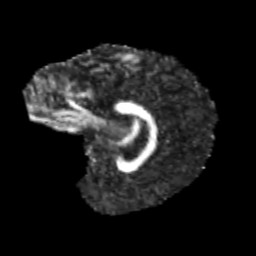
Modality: FA
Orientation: sagittal
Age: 12
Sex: female
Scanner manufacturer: siemens
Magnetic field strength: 3 T
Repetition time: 3.8 s
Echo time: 0.07 s